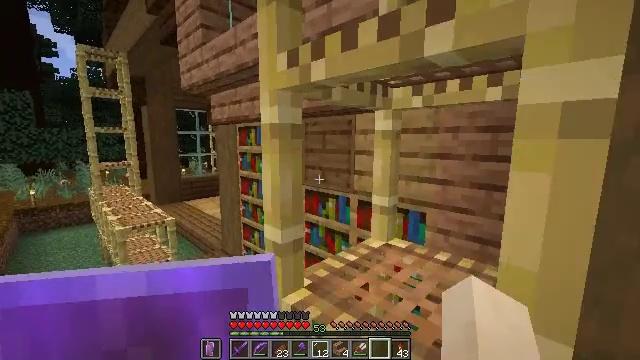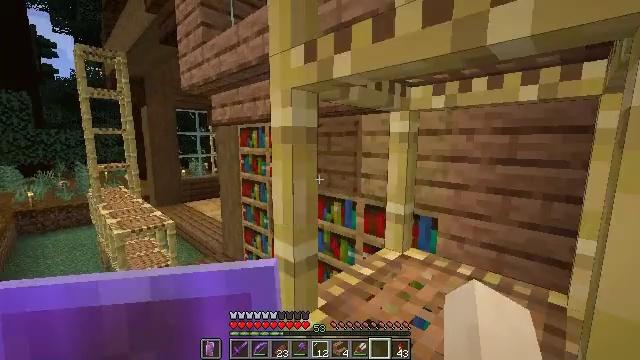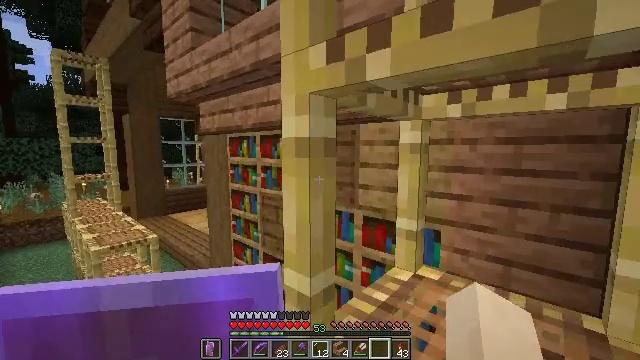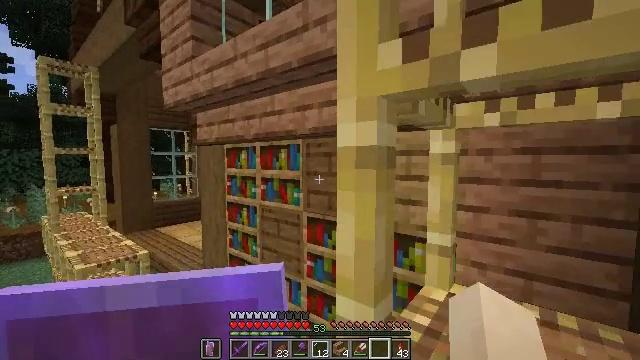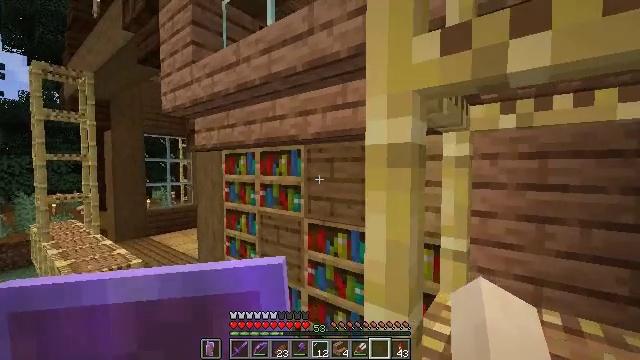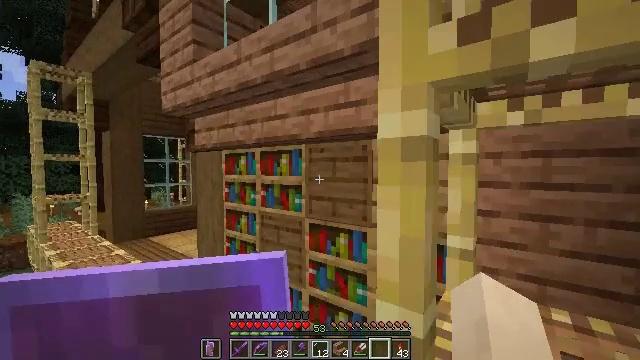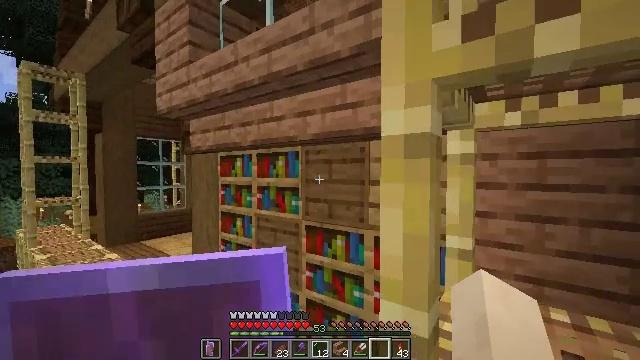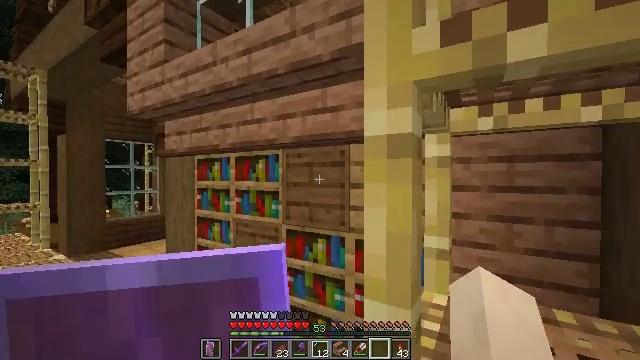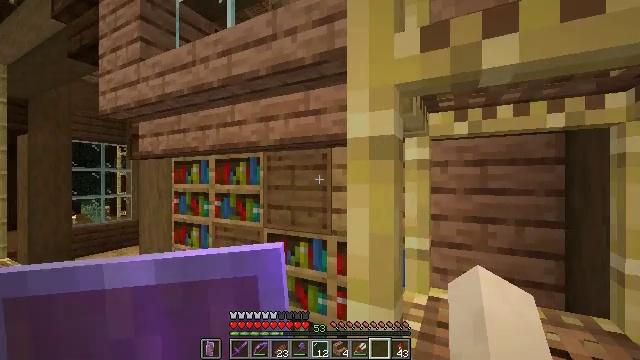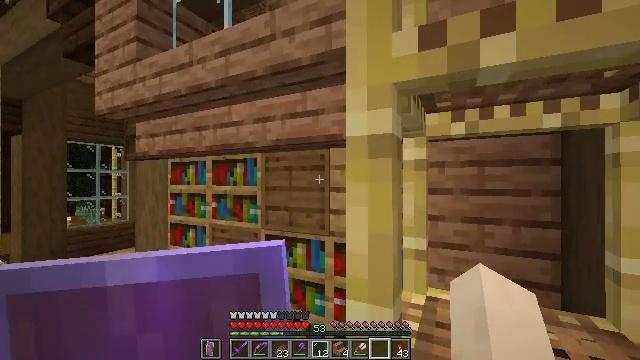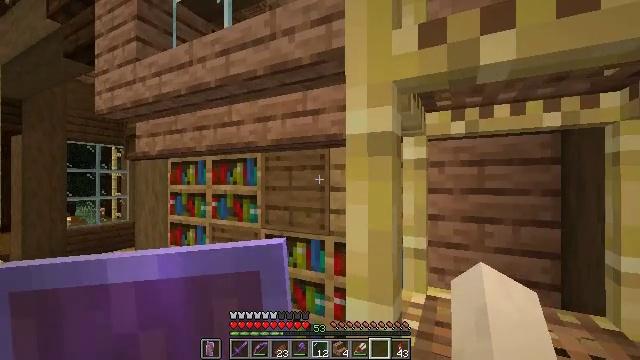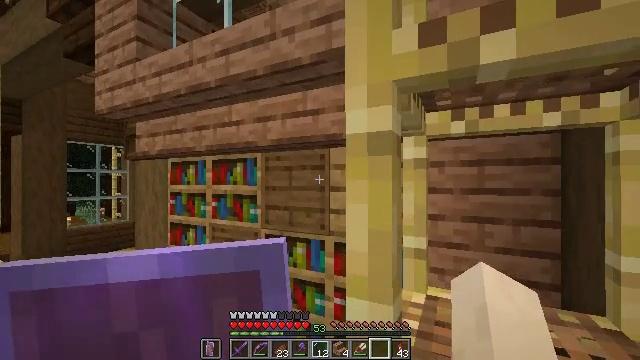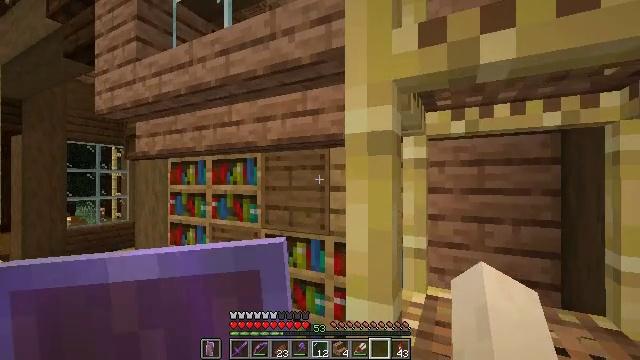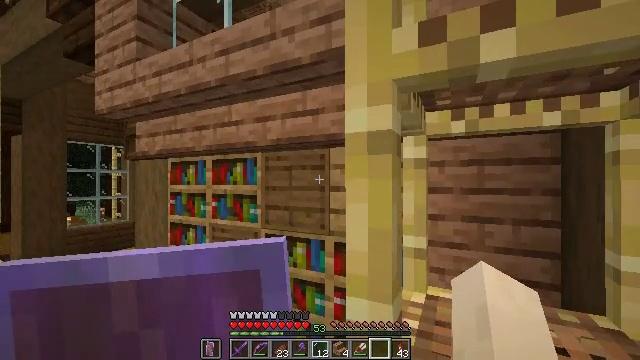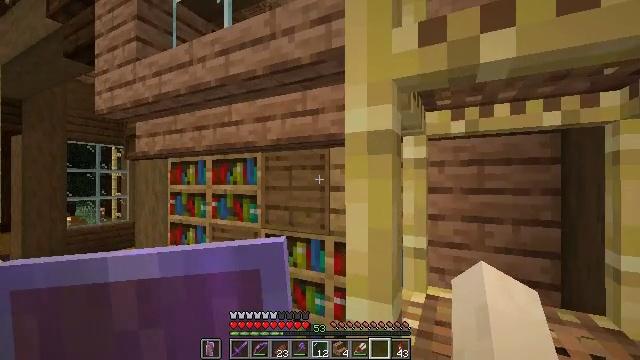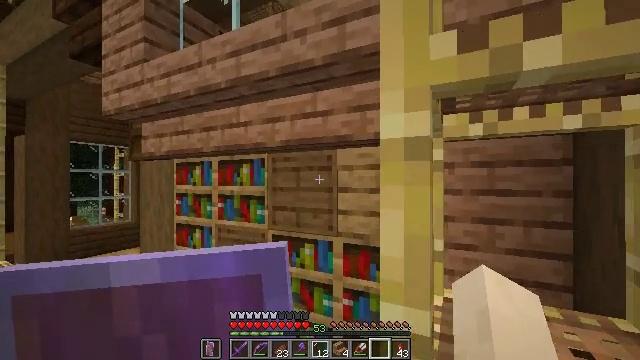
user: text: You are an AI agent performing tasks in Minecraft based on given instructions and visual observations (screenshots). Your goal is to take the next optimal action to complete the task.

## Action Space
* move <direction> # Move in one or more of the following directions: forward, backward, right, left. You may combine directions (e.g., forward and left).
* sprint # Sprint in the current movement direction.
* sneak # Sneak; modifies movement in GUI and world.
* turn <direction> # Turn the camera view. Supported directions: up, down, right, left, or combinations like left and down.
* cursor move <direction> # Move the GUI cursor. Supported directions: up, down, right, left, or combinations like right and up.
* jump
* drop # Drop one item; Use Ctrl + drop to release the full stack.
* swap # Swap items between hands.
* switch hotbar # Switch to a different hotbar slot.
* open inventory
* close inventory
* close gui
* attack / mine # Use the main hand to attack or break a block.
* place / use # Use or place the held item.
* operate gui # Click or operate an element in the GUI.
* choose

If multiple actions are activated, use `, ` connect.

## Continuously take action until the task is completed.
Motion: motion action
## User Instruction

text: Collect the oak planks from the structure.
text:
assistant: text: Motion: move forward and move left
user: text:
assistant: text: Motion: move left, turn right and up
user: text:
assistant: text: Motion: turn right and up
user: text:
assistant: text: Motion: turn right and up
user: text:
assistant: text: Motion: no_op
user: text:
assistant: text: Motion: turn right
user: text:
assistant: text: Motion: turn right
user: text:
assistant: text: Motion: turn right
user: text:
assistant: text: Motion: no_op
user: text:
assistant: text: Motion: no_op
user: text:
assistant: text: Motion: no_op
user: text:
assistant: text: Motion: no_op
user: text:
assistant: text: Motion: no_op
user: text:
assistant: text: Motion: no_op
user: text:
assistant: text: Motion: move left
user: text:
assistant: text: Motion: move left
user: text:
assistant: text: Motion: move left
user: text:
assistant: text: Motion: move left, turn right
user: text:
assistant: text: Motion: move left, turn right
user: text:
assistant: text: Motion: move left, turn right
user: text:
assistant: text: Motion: move left
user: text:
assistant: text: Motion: move left
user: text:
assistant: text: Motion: no_op
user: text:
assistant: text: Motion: no_op
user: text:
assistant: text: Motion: no_op
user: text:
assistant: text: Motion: no_op
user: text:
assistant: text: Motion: no_op
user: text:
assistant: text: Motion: no_op
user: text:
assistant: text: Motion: no_op
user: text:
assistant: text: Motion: no_op